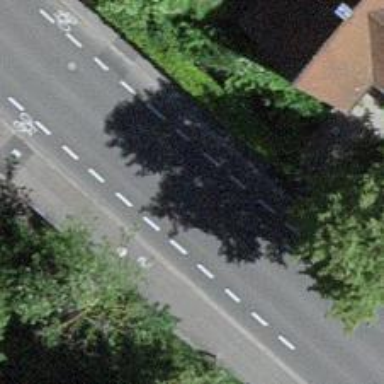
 featuring lanes for cyclists on both sides."